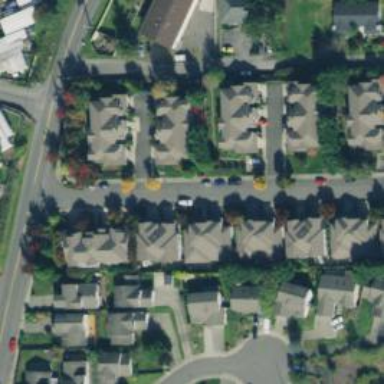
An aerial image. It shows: Living street.